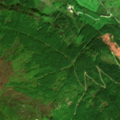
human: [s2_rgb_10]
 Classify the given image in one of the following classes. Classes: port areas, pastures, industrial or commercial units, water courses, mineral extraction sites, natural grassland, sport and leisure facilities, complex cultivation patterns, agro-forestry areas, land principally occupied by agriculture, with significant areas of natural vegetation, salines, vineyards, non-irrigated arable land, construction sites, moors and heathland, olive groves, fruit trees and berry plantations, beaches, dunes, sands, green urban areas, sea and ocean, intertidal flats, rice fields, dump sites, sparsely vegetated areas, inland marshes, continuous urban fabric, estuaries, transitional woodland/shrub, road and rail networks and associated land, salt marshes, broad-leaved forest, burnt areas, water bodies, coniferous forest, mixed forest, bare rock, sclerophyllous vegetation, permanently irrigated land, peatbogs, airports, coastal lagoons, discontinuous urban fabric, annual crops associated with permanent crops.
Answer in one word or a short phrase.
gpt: land principally occupied by agriculture, with significant areas of natural vegetation, coniferous forest, moors and heathland, transitional woodland/shrub